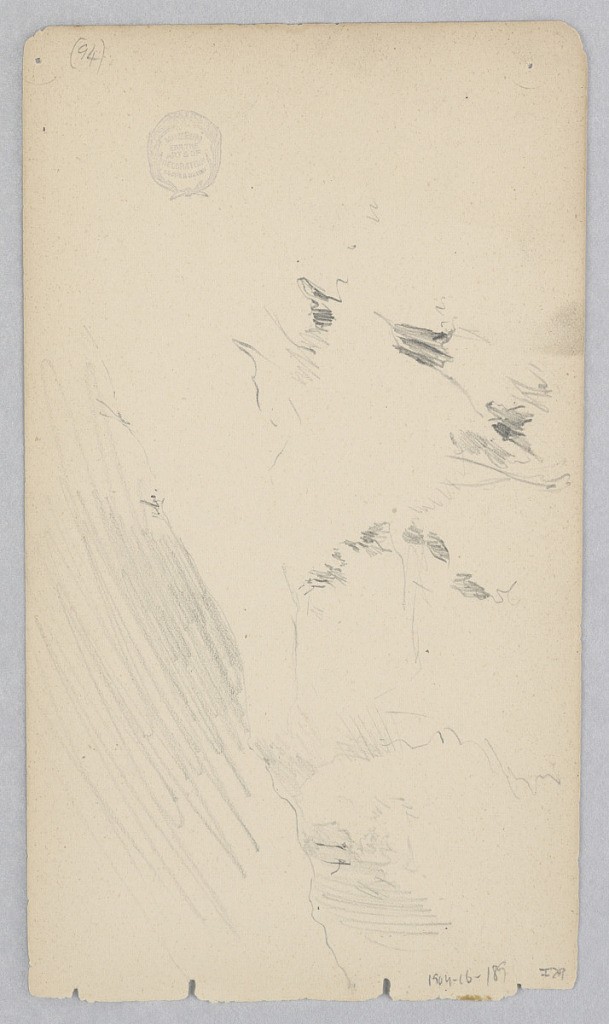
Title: Landscape
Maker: Robert Frederick Blum, American, 1857–1903
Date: n.d.
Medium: Graphite on wove paper
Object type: Drawing
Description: Sketch of a landscape.